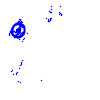
Particle: electron